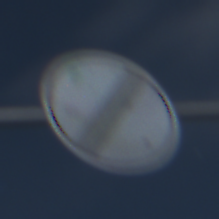
Verkehrszeichen: EndeSaemtlicherBegrenzungen
Umgebung: Outdoor, Nature
Tageszeit: Night
Wetter: PartlyCloudy
Licht: Natural
Jahreszeit: NotSpecified
Kontrast: HighContrast